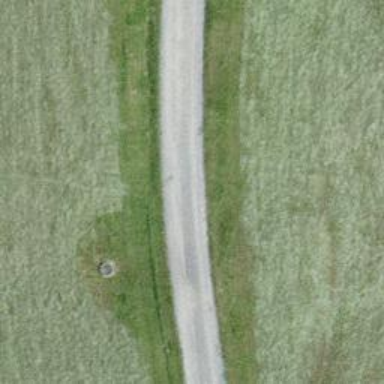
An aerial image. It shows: Agricultural vehicle track with grade3 surface.